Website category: jobs
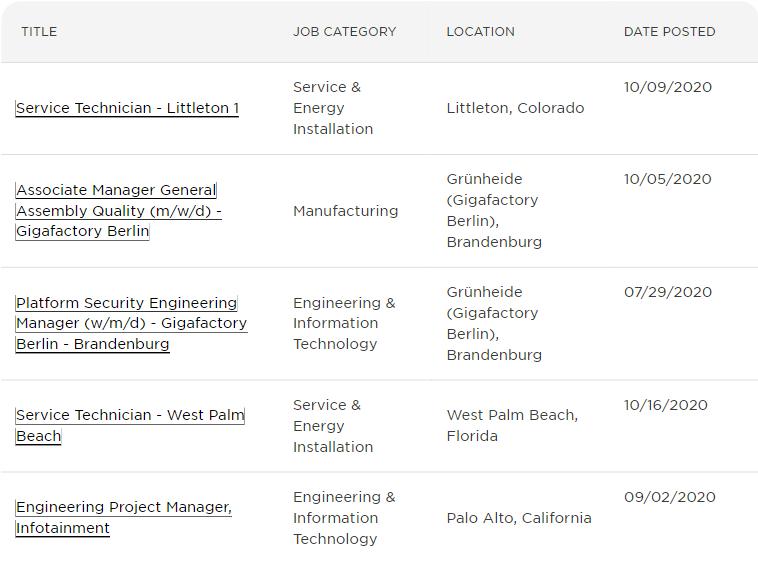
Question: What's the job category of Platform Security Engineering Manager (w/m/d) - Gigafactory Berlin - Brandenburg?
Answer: Engineering & Information Technology

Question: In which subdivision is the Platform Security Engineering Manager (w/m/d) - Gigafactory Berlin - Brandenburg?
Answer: Engineering & Information Technology

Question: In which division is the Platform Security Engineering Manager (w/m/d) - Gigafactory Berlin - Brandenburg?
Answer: Engineering & Information Technology

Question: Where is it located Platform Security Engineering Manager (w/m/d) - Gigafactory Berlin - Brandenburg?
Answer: Engineering & Information Technology

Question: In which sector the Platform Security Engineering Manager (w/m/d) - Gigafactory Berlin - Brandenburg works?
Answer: Engineering & Information Technology

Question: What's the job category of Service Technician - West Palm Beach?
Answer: Service & Energy Installation

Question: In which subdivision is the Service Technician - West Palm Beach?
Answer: Service & Energy Installation

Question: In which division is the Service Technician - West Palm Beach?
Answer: Service & Energy Installation

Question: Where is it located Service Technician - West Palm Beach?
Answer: Service & Energy Installation

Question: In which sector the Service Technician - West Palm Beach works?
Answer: Service & Energy Installation

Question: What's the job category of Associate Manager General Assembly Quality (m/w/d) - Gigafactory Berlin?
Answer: Manufacturing

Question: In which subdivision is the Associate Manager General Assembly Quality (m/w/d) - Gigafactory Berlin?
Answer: Manufacturing

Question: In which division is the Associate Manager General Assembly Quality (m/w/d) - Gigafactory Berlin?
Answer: Manufacturing

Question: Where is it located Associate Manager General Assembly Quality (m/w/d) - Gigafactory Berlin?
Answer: Manufacturing

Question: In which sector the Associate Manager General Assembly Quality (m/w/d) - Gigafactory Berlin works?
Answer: Manufacturing

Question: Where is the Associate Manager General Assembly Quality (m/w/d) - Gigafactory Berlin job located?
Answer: Grnheide (Gigafactory Berlin), Brandenburg

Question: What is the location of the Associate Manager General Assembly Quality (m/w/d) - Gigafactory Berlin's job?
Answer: Grnheide (Gigafactory Berlin), Brandenburg

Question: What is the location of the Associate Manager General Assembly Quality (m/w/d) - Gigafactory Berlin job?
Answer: Grnheide (Gigafactory Berlin), Brandenburg

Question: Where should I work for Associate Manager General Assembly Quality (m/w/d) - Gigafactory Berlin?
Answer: Grnheide (Gigafactory Berlin), Brandenburg

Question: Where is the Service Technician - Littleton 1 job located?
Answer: Littleton, Colorado

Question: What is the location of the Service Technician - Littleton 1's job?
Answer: Littleton, Colorado

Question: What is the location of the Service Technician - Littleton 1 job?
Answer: Littleton, Colorado

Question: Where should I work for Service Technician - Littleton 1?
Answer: Littleton, Colorado

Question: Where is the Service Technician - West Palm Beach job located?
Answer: West Palm Beach, Florida

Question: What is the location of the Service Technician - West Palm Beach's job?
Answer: West Palm Beach, Florida

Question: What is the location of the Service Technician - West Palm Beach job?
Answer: West Palm Beach, Florida

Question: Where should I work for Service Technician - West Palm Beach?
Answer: West Palm Beach, Florida

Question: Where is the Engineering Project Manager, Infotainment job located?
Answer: Palo Alto, California

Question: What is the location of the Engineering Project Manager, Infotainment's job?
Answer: Palo Alto, California

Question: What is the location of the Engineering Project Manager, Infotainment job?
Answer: Palo Alto, California

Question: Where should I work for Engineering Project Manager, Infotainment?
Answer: Palo Alto, California

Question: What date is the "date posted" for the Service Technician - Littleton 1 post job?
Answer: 10/09/2020

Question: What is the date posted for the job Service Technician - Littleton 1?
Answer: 10/09/2020

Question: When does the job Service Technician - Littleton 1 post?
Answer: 10/09/2020

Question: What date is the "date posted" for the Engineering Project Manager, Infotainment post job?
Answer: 09/02/2020

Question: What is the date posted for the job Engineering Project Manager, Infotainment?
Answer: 09/02/2020

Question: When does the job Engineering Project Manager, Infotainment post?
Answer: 09/02/2020

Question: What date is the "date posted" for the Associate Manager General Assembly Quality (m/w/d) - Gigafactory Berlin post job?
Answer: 10/05/2020

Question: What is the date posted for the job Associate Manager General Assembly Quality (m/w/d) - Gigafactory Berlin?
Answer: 10/05/2020

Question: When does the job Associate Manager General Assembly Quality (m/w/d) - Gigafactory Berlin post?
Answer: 10/05/2020

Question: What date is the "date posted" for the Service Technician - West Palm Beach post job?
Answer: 10/16/2020

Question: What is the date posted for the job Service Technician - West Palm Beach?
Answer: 10/16/2020

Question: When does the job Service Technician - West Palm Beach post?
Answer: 10/16/2020

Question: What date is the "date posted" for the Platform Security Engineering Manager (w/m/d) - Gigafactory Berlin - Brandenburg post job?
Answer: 07/29/2020

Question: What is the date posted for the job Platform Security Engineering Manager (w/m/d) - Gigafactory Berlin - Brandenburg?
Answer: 07/29/2020

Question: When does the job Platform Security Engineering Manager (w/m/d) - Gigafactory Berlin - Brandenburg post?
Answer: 07/29/2020

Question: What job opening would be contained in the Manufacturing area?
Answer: Associate Manager General Assembly Quality (m/w/d) - Gigafactory Berlin

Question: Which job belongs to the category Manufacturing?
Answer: Associate Manager General Assembly Quality (m/w/d) - Gigafactory Berlin

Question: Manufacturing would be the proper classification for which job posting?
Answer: Associate Manager General Assembly Quality (m/w/d) - Gigafactory Berlin

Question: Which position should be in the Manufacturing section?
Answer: Associate Manager General Assembly Quality (m/w/d) - Gigafactory Berlin

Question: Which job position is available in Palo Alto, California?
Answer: Engineering Project Manager, Infotainment

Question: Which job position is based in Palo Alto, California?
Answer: Engineering Project Manager, Infotainment

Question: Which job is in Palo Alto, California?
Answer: Engineering Project Manager, Infotainment

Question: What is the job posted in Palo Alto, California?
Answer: Engineering Project Manager, Infotainment

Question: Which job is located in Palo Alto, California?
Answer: Engineering Project Manager, Infotainment

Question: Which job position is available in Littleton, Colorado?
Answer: Service Technician - Littleton 1

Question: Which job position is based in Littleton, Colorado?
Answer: Service Technician - Littleton 1

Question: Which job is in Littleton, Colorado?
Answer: Service Technician - Littleton 1

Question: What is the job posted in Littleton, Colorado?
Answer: Service Technician - Littleton 1

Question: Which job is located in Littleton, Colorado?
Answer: Service Technician - Littleton 1

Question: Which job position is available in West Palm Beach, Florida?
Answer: Service Technician - West Palm Beach

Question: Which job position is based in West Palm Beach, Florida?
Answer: Service Technician - West Palm Beach

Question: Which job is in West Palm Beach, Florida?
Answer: Service Technician - West Palm Beach

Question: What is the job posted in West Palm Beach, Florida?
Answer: Service Technician - West Palm Beach